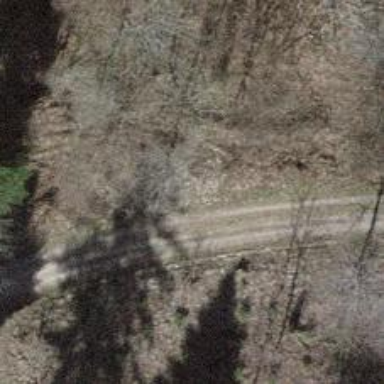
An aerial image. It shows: Gravel track with grade 2 quality.